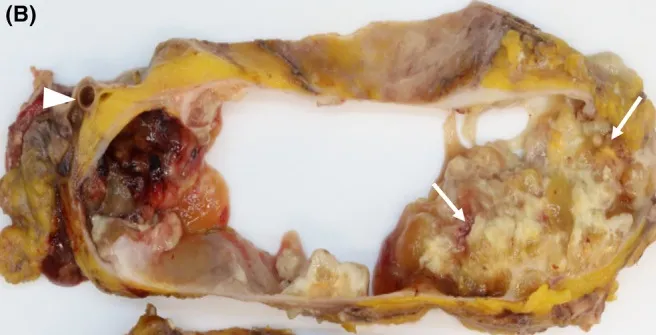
A macroscopic specimen ; mucus has already been drained.
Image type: pathology (van_gieson)